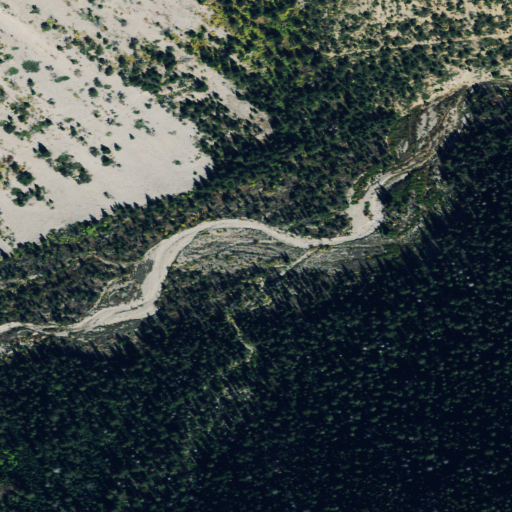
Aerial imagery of valley in Montana named Hoy Gulch containing evergreen forest, shrub, barren land, and grassland